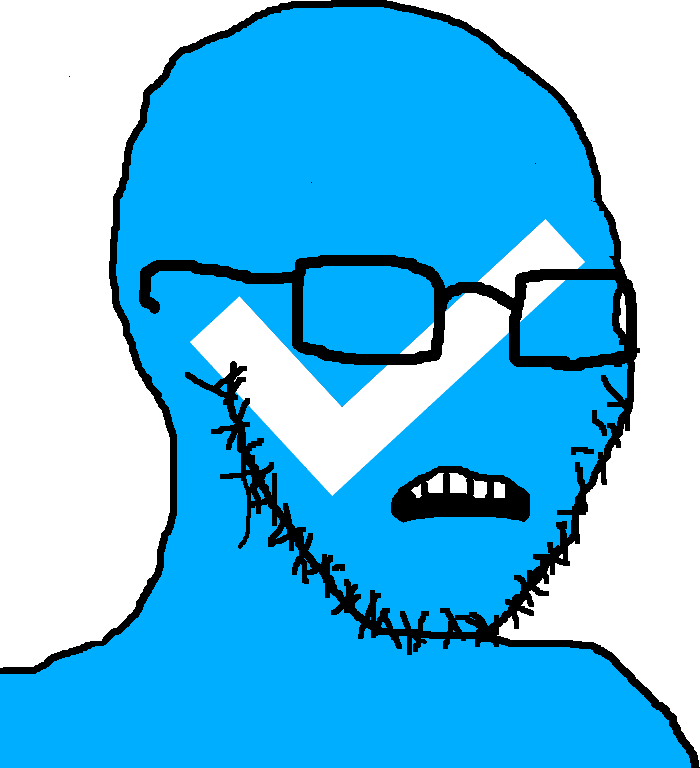
Label: 5_Soyjak